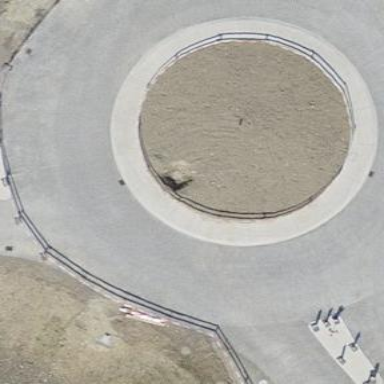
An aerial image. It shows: Roundabout on primary highway.